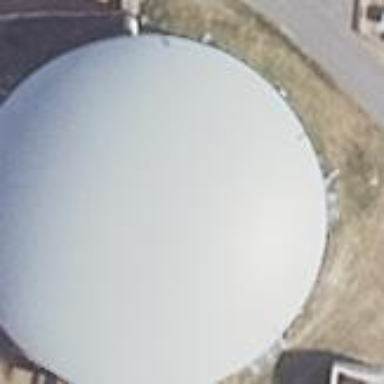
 acting as covered reservoir. It also houses generator."